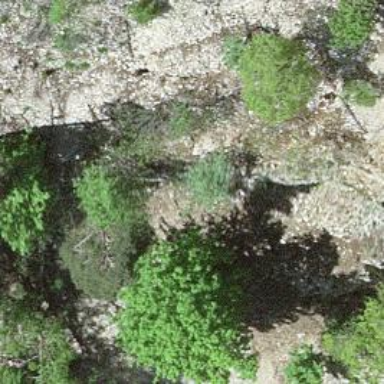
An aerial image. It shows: Cliff in nature.